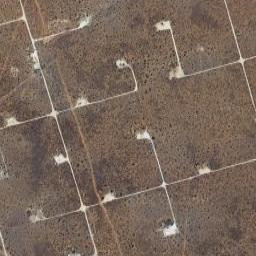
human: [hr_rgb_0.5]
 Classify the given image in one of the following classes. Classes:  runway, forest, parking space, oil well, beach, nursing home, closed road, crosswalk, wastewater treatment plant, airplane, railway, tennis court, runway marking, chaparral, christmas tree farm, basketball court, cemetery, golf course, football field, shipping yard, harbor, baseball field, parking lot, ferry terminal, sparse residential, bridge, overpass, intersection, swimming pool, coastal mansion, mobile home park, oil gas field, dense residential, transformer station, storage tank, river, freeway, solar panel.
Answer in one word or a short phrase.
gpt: oil gas field